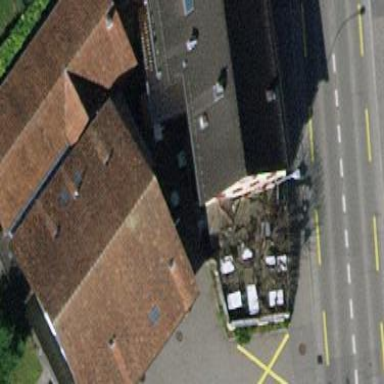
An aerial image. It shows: Hotel building.